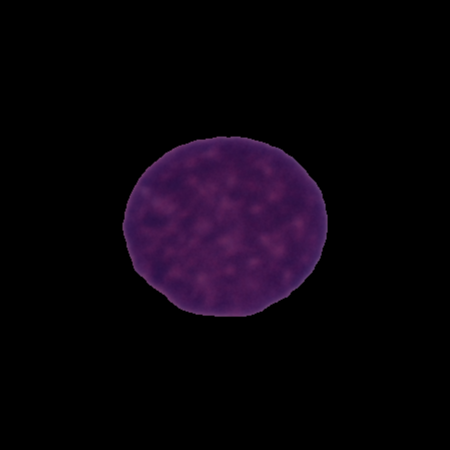
Label: cancer